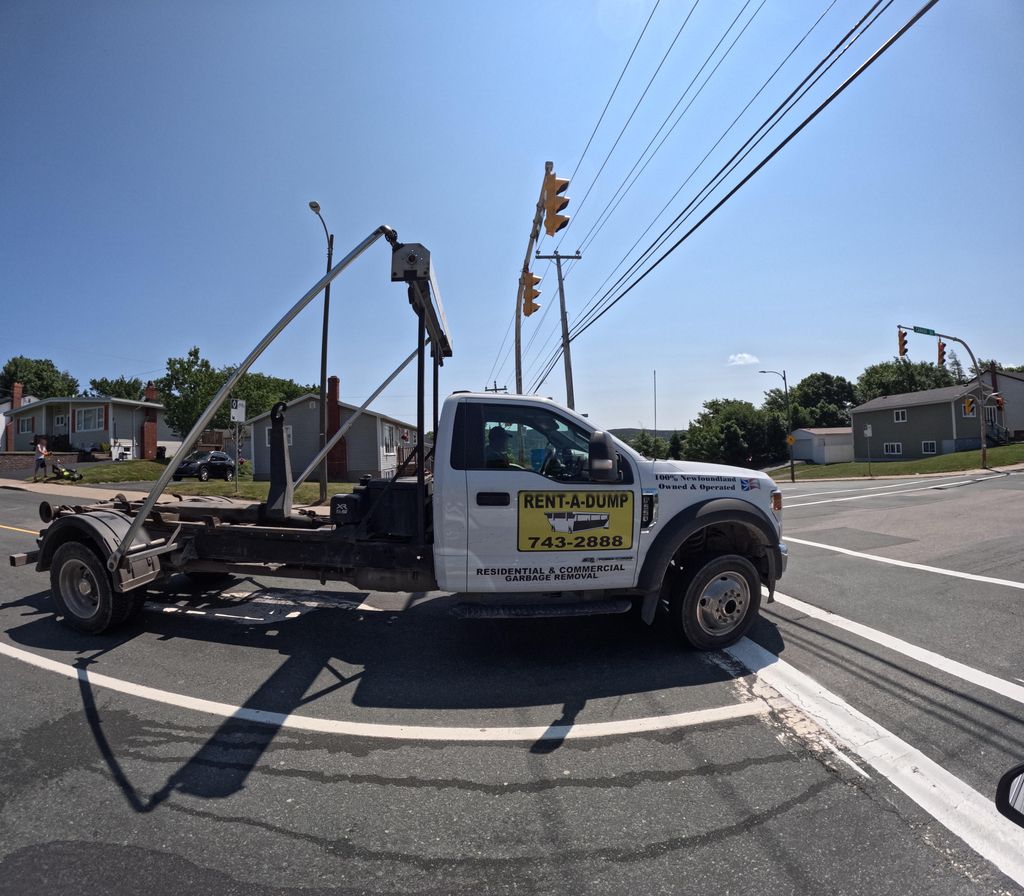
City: st_johns